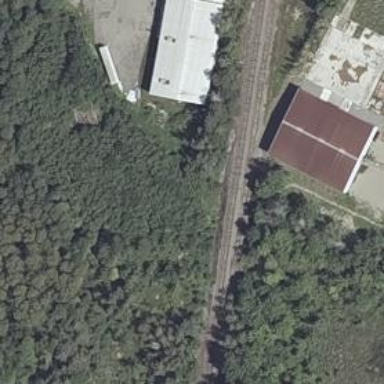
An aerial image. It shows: Abandoned railway spur.